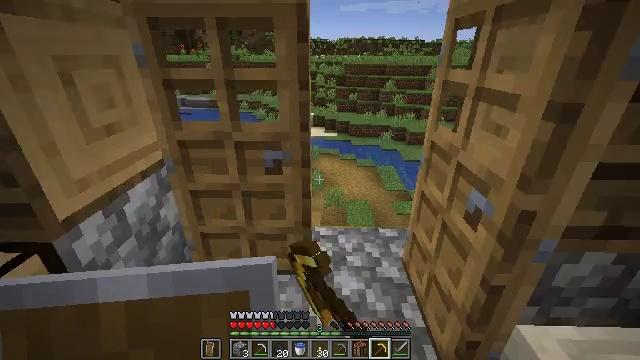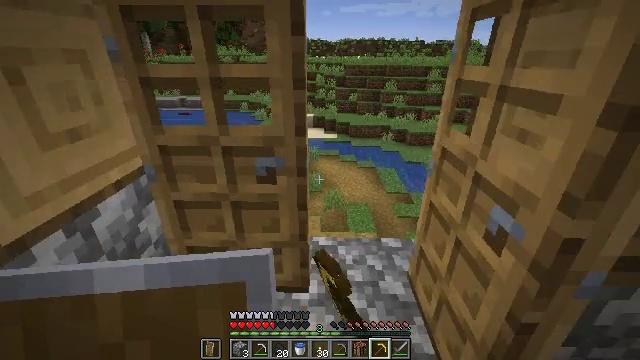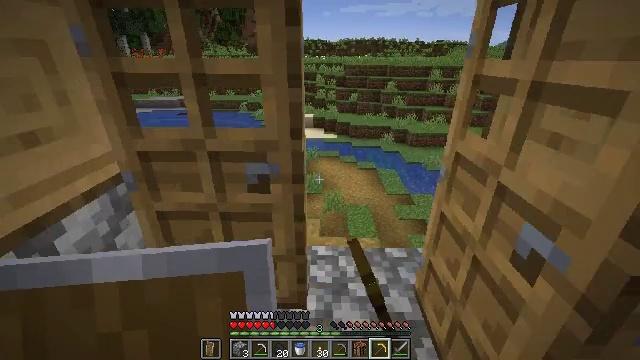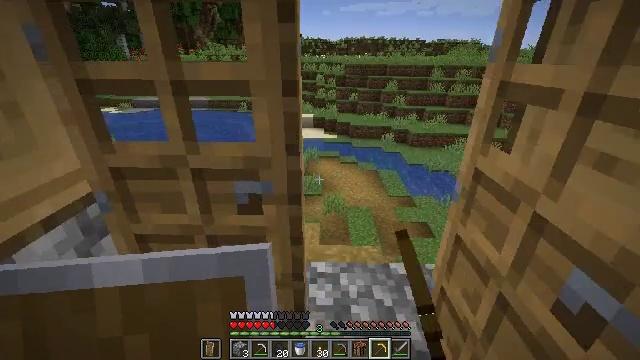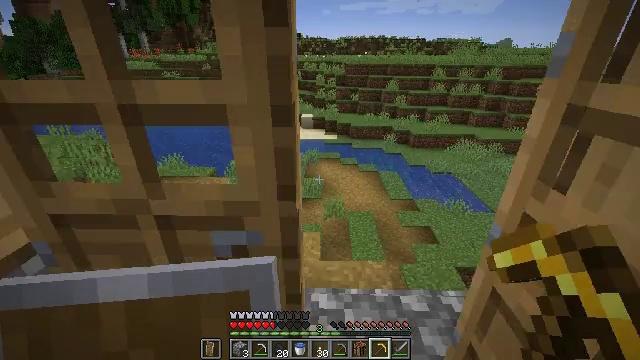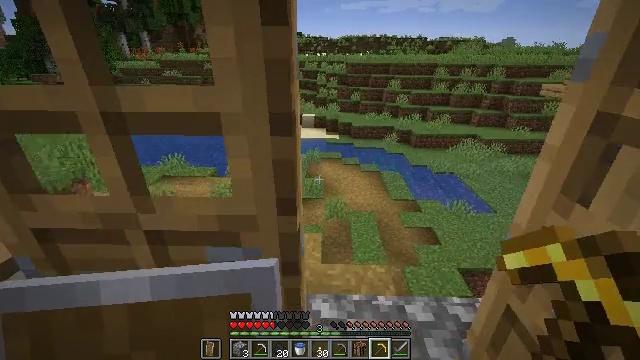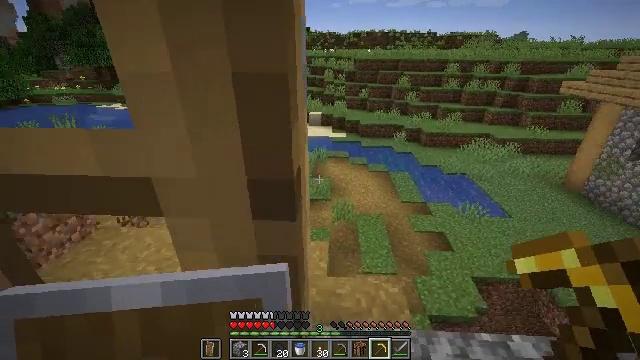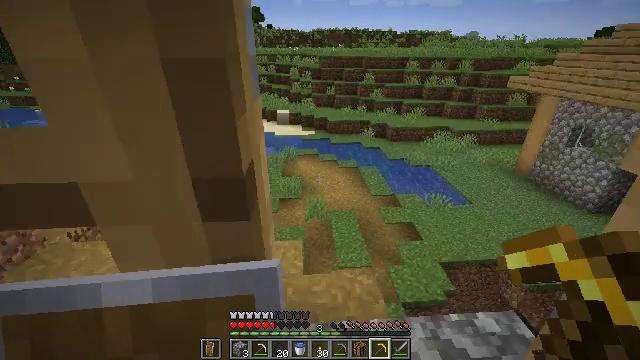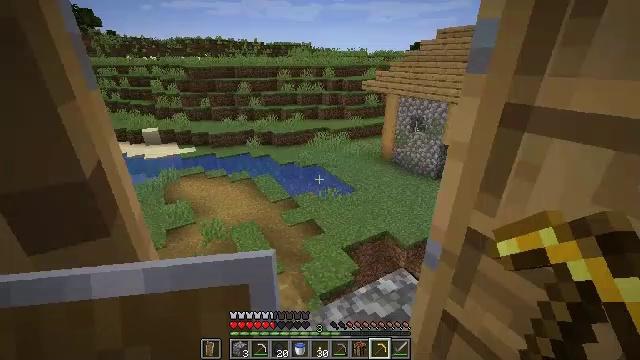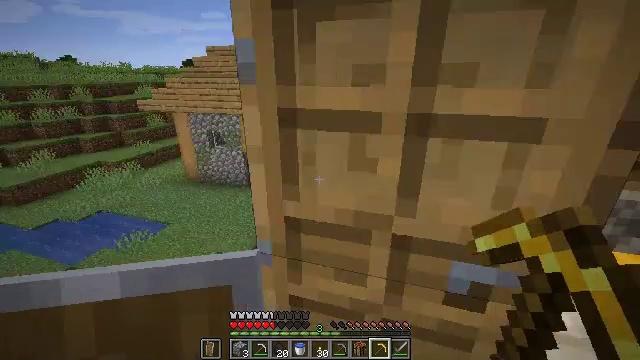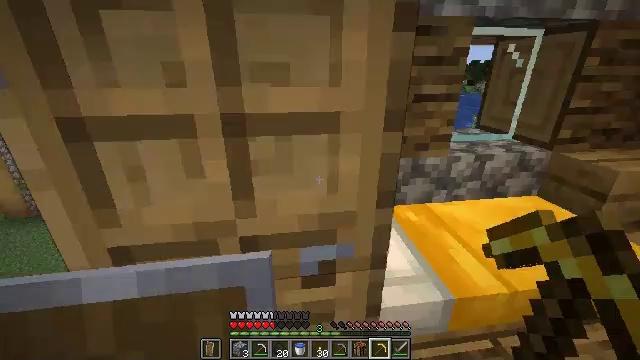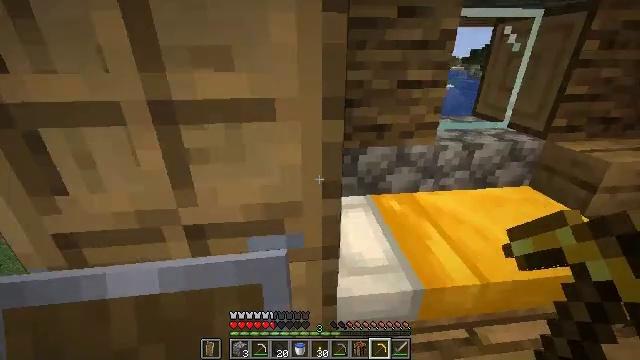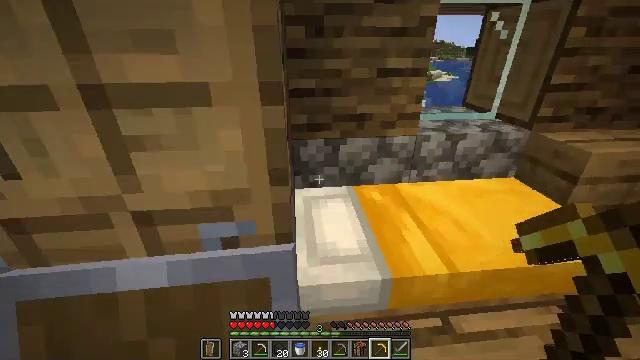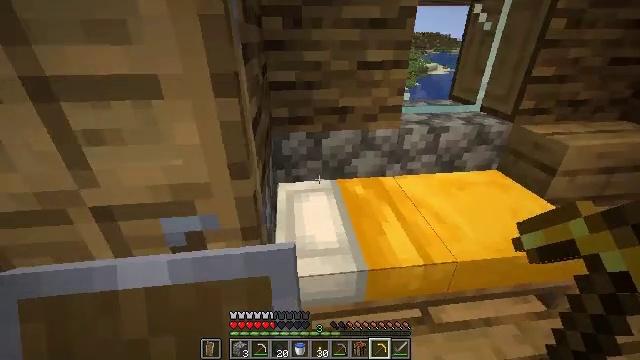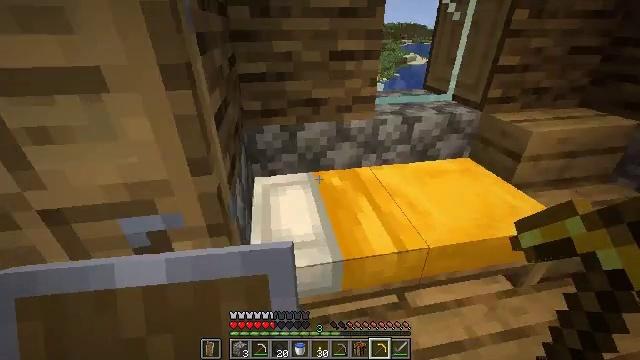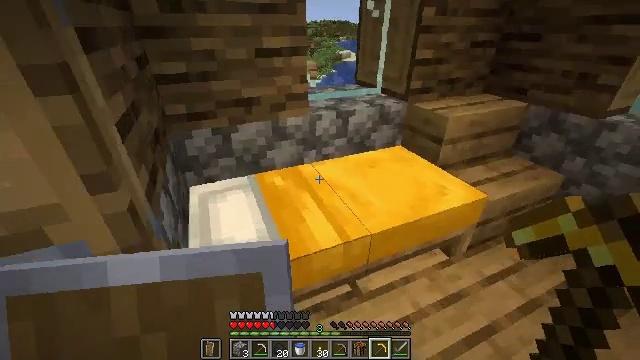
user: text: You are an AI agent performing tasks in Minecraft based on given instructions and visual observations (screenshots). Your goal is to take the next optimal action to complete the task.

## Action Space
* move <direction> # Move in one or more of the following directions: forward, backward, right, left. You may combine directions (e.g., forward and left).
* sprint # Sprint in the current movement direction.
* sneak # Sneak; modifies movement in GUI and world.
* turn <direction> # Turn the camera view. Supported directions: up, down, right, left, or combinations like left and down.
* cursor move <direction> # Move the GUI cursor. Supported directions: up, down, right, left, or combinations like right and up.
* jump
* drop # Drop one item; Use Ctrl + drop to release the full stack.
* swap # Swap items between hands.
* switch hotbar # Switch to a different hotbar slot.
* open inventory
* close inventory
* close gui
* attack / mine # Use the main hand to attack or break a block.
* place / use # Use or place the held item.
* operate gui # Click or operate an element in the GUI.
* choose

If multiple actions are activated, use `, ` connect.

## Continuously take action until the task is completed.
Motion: motion action
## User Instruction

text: Mine the grass in the plains.
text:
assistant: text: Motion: move forward, use / place
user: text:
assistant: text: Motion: move forward
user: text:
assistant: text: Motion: move forward
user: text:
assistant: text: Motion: move forward
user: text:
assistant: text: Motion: move forward
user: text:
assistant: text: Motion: move forward, turn left
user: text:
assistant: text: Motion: move forward, turn right
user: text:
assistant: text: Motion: turn right and up
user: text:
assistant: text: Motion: move right, turn right and up
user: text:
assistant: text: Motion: move right, turn right
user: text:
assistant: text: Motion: move right, turn left and down
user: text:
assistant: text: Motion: move right, turn down
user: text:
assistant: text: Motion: turn down
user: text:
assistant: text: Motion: turn right and down
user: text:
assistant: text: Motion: turn right
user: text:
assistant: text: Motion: turn right and up
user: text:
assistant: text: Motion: turn right
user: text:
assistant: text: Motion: turn left
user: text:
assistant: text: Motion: turn left and down
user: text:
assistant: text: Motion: turn left and down
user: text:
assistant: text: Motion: turn left and down
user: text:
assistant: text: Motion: turn left
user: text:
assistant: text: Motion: turn left
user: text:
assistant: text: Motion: no_op
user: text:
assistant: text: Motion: no_op
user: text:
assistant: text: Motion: move forward, turn right and up
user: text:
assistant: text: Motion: move forward, turn right
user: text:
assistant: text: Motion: move forward
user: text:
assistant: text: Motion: move forward
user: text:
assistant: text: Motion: move forward, turn right and up